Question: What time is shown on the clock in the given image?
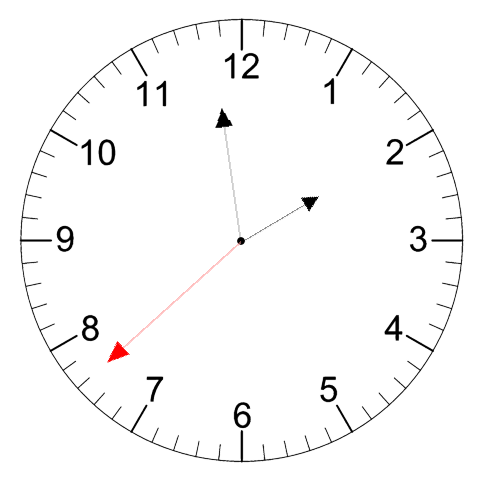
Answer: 01:58:38